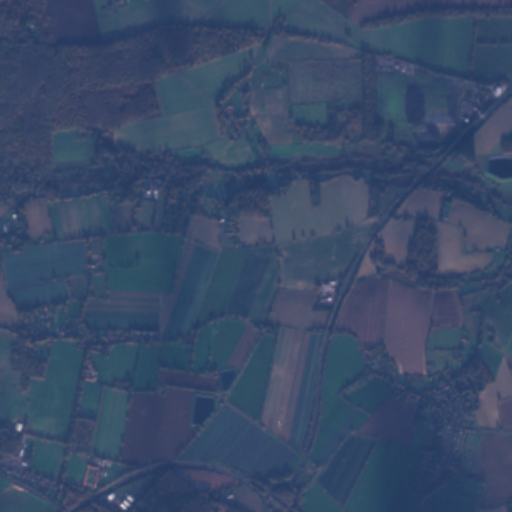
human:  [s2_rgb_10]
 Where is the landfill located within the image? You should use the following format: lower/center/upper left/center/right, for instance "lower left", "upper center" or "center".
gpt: The landfill is located in the upper right of the image.
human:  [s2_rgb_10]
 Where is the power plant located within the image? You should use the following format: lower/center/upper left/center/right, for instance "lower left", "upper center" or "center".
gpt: There is no power plant in the image.